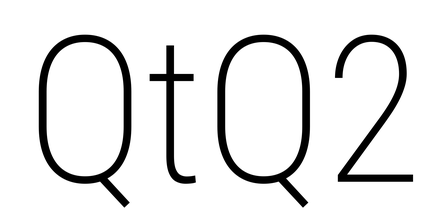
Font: Roboto_Condensed_ExtraLight